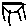
Label: sun